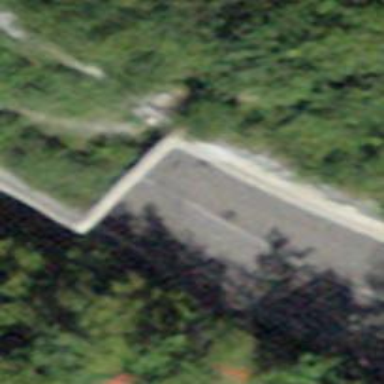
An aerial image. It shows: Set of steps on the road.